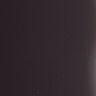
Metastatic tissue present: no